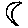
Label: moon